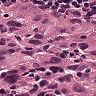
Metastatic tissue present: yes